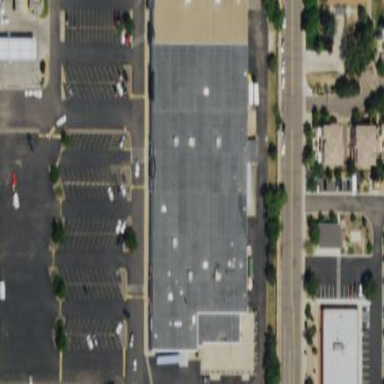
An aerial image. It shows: Retail building that houses furniture shop.